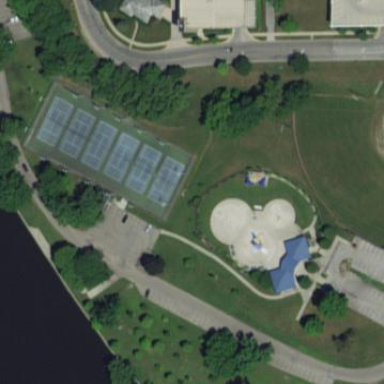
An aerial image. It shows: Water park.